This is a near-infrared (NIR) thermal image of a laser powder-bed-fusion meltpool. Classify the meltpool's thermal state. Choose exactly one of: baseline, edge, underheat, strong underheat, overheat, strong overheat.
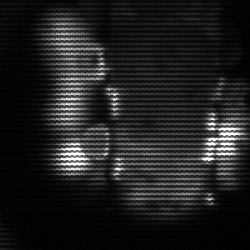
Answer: strong underheat